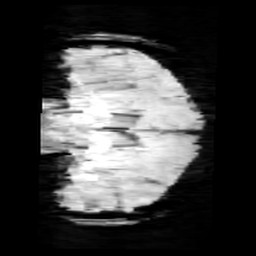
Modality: minIP
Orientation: coronal
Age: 10
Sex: female
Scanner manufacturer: siemens
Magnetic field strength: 3 T
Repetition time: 0.027 s
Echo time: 0.02 s